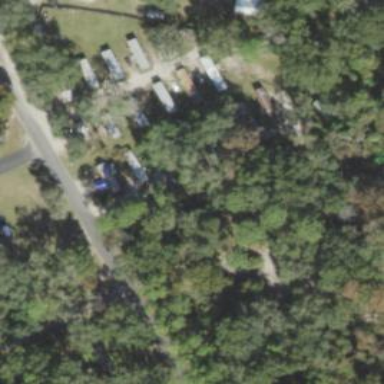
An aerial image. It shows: Residential area designated as trailer park.